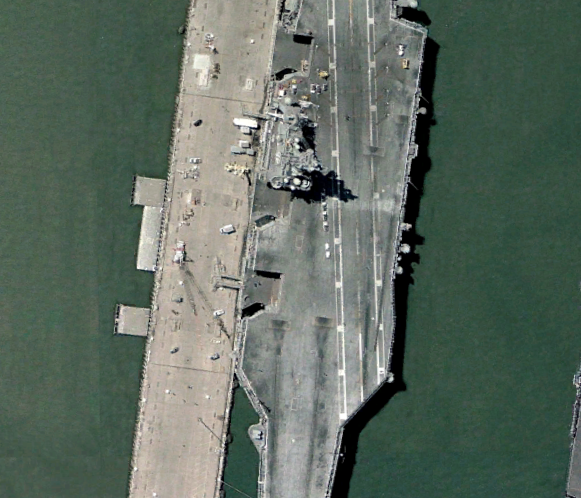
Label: aircraft_carrier